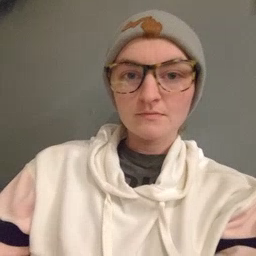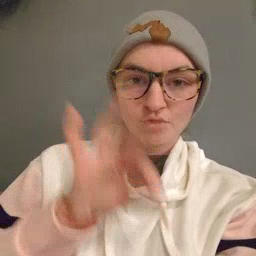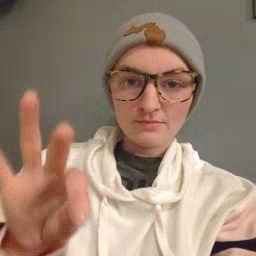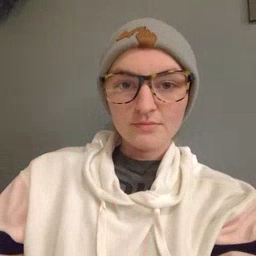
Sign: frenchfries